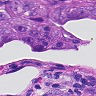
Metastatic tissue present: yes